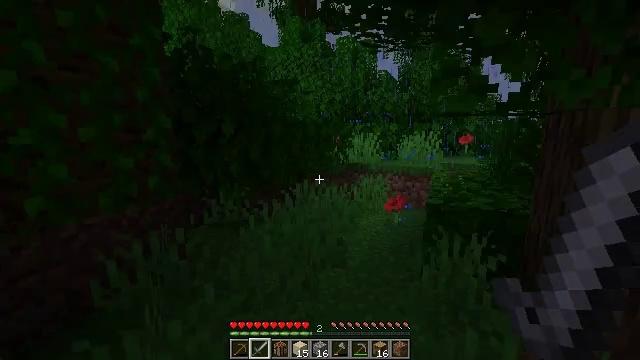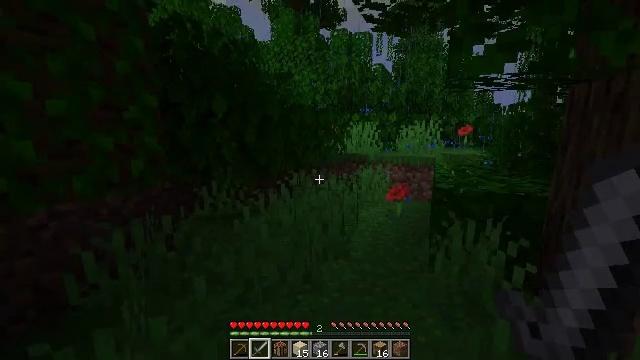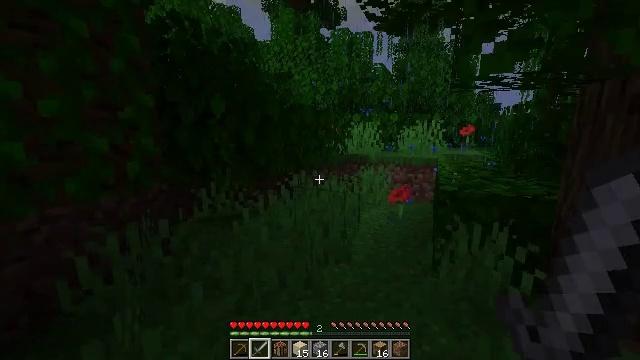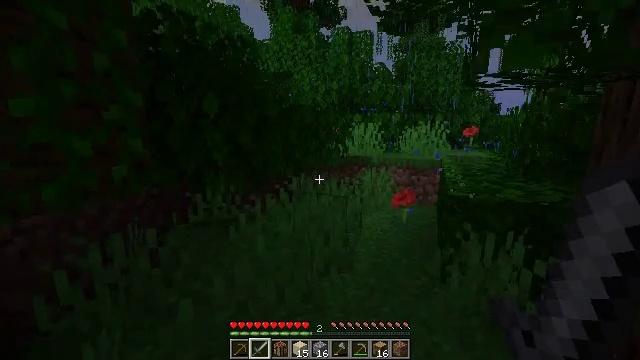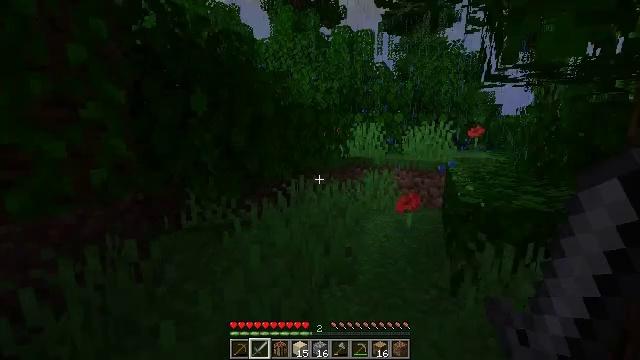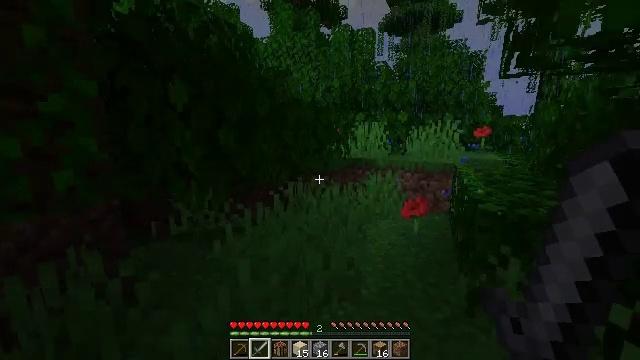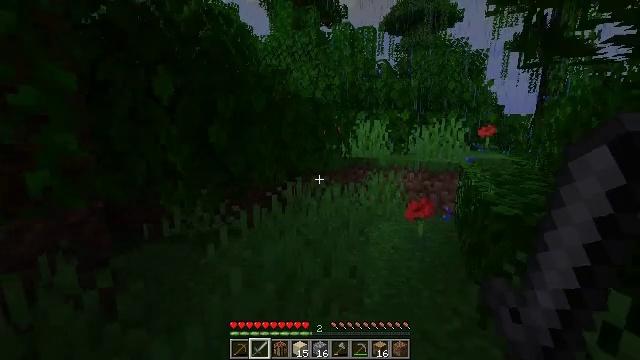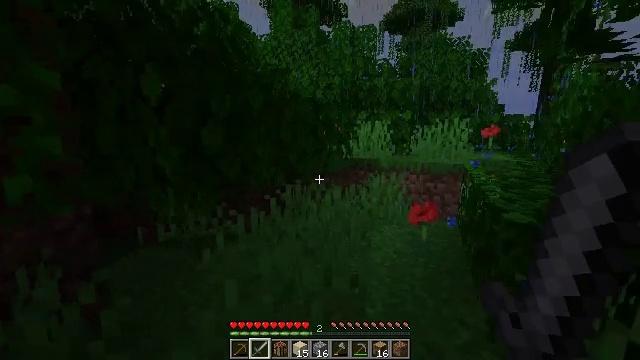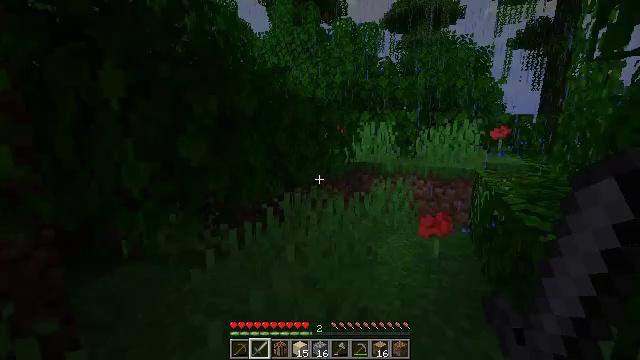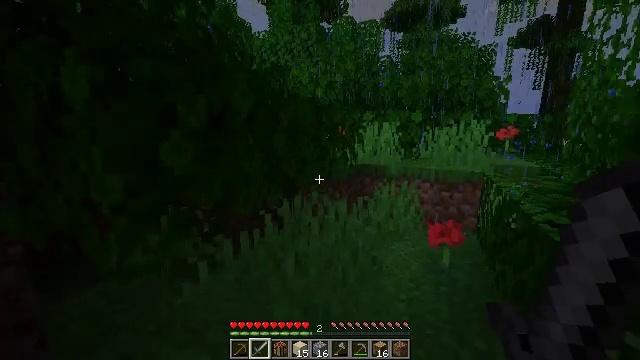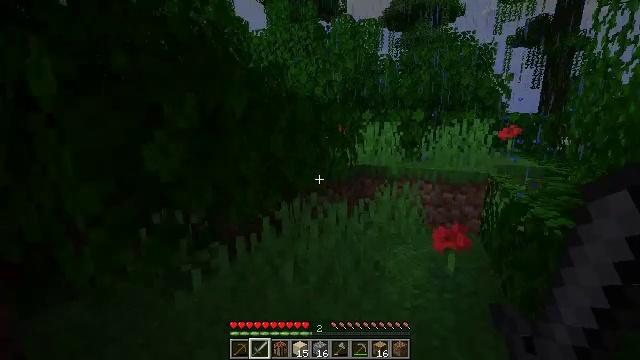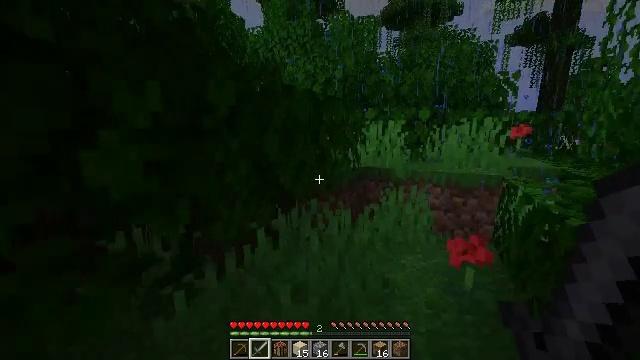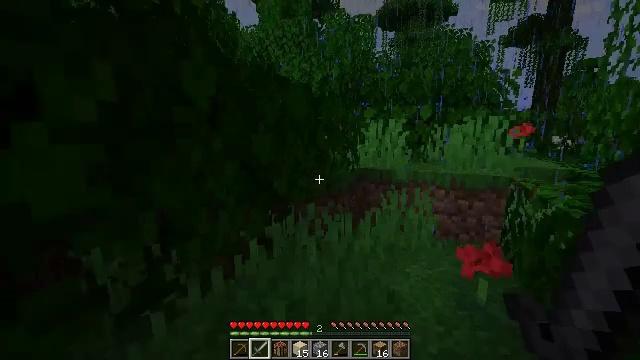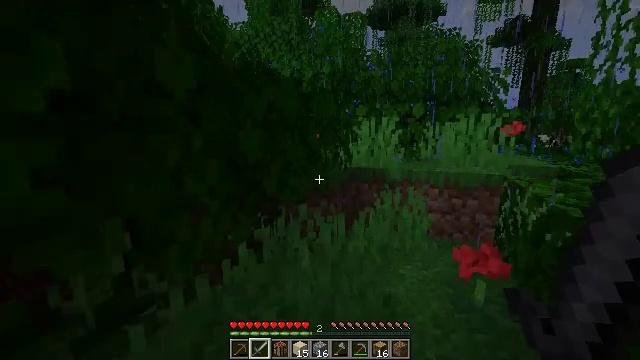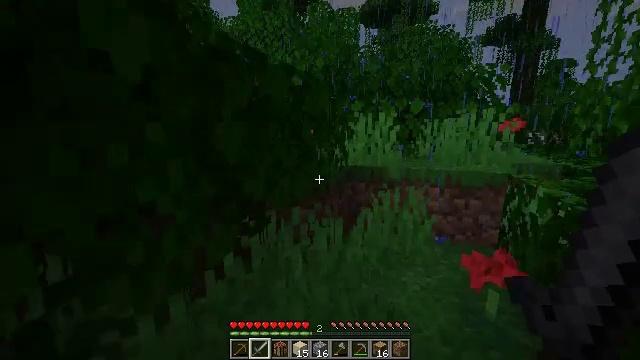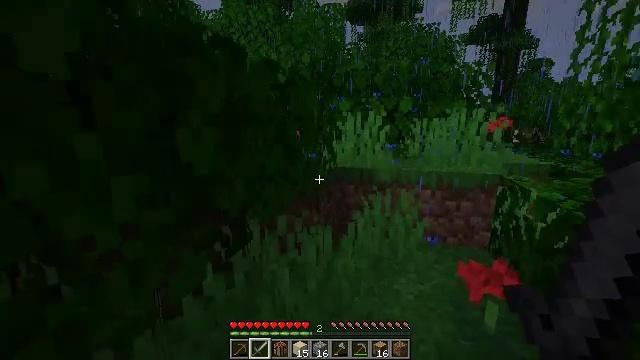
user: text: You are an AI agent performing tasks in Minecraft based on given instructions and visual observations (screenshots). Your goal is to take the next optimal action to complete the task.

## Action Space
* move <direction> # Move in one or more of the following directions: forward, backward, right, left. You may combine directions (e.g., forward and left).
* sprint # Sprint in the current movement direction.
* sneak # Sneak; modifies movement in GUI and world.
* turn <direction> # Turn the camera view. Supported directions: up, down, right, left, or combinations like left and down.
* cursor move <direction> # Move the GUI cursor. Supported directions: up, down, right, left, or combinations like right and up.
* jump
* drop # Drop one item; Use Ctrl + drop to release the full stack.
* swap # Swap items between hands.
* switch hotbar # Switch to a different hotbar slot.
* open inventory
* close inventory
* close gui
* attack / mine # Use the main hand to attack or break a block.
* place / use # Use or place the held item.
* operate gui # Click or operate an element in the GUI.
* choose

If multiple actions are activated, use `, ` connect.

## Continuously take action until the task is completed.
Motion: motion action
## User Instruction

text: Mine oak leaves.
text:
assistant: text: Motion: move forward, turn right
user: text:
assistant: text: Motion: move forward
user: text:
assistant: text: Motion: move forward
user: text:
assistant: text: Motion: move forward
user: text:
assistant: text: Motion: move forward
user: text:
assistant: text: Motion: move forward
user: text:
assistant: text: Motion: move forward
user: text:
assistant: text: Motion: move forward
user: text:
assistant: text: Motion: move forward
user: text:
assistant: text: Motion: move forward
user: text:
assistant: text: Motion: move forward
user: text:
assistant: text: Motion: move forward
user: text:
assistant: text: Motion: move forward, turn right
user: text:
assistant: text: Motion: move forward, turn right
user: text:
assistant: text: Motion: move forward, turn right
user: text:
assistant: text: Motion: move forward, turn right
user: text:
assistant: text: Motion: move forward, turn right
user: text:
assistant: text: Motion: move forward, turn right
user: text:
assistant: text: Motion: move forward, turn right
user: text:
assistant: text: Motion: move forward, turn right
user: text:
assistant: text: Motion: move forward
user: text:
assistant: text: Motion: move forward
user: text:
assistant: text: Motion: move forward
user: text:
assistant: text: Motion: move forward
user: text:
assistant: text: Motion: move forward
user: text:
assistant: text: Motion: move forward
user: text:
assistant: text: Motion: move forward
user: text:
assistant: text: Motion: move forward
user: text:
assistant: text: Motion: move forward
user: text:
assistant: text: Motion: move forward